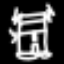
Label: pants